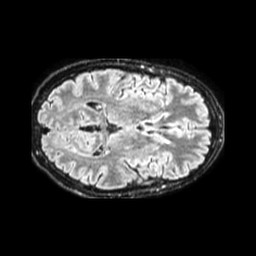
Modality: FLAIR
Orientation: axial
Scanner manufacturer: philips
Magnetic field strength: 1.5 T
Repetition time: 4.8 s
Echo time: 0.3317 s